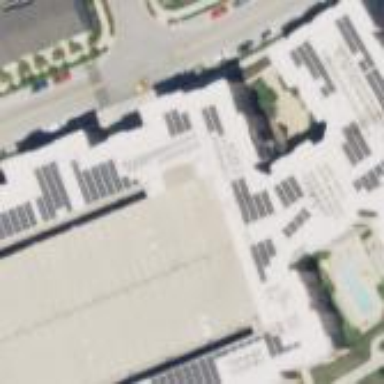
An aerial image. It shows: Multi-storey parking building.